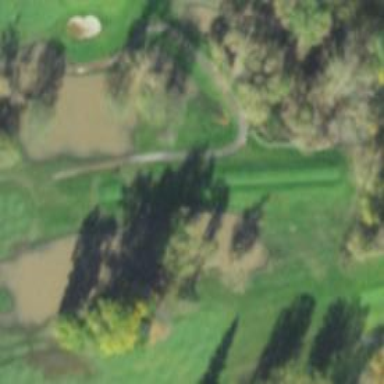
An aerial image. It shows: Pathway for golfing.